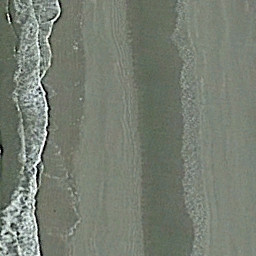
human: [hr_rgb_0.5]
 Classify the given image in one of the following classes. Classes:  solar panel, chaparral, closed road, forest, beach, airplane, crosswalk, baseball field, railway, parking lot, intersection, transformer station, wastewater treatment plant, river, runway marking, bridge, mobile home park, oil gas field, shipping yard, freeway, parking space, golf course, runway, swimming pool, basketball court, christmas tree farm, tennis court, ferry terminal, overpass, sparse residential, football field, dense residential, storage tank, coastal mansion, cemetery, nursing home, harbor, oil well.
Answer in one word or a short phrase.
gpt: beach